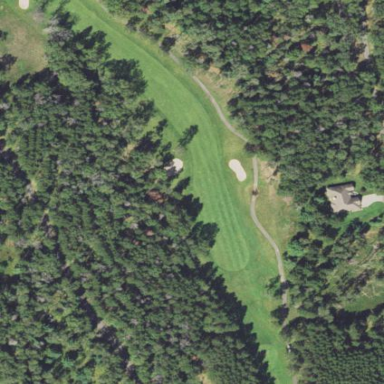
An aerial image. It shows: Scenic golf fairway.